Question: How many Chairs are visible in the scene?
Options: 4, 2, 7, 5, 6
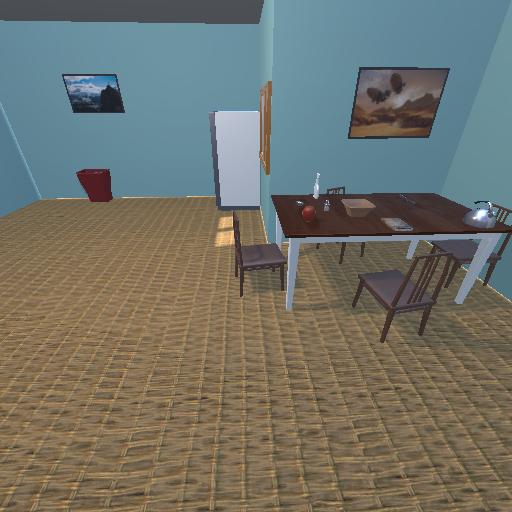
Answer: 4